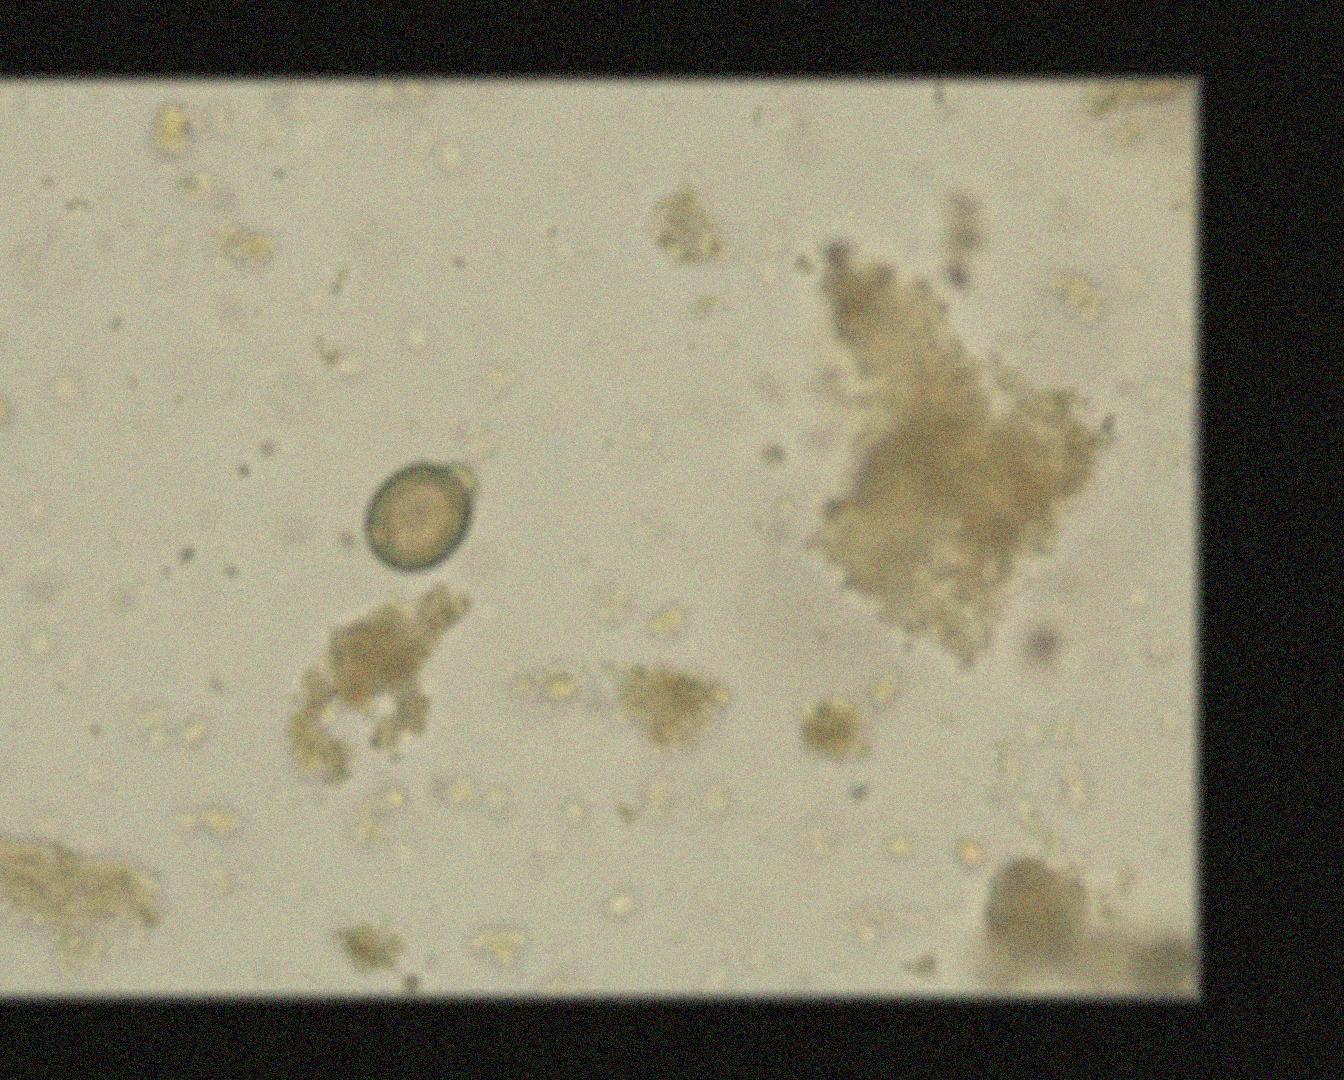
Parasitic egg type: Taenia spp. egg